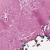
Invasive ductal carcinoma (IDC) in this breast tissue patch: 0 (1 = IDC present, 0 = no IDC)